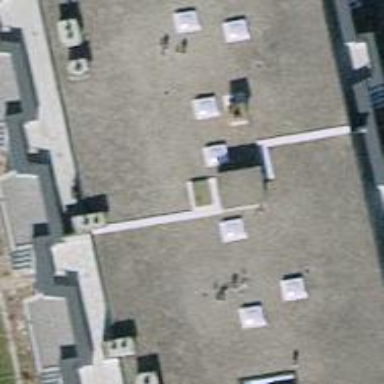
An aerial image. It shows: Flat-roofed apartment building.